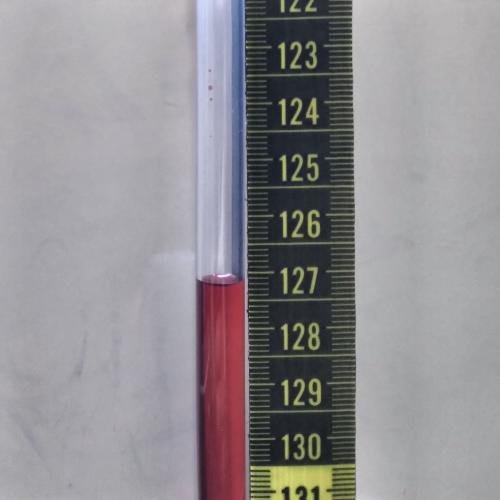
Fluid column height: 127.2 cm